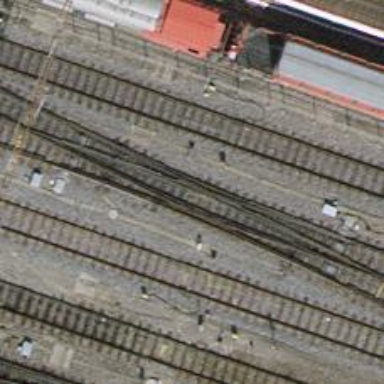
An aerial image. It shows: Single-track electrified railway with contact line.